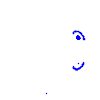
Particle: electron